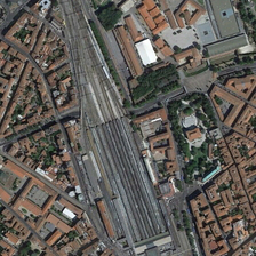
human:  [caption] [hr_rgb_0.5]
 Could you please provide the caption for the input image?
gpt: There are many ships in the port.

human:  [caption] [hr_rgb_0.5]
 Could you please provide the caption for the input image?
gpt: There are many ships in the port.

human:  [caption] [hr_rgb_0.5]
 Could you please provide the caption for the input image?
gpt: There are many ships in the harbor.

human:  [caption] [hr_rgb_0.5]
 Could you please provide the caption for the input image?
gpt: There are many ships in the port.

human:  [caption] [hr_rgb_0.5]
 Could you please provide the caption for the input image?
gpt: There are many ships in the port.